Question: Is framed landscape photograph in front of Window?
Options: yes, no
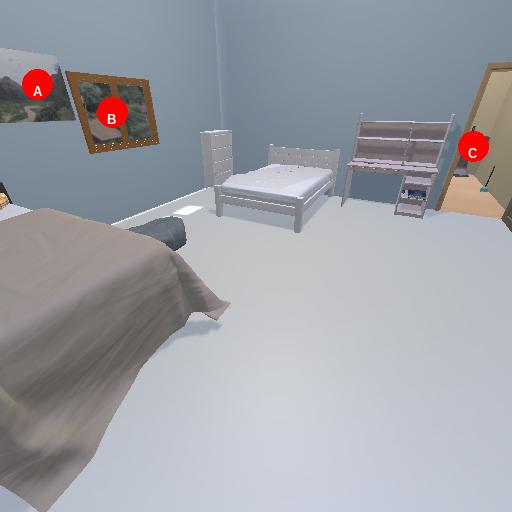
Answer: yes